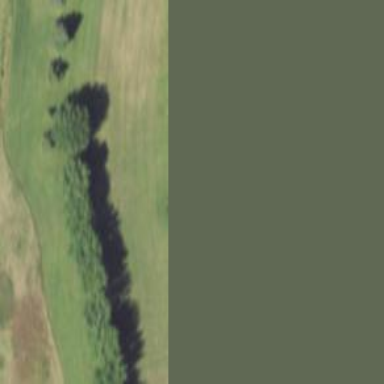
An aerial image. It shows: Row of trees in natural setting.